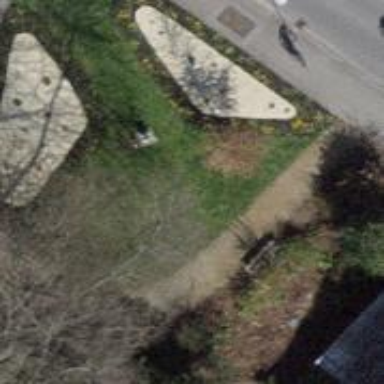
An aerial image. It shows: Lovely park for leisure and relaxation.